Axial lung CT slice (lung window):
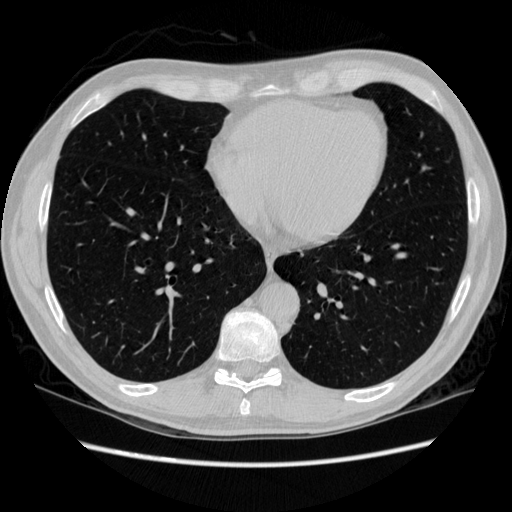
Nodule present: no